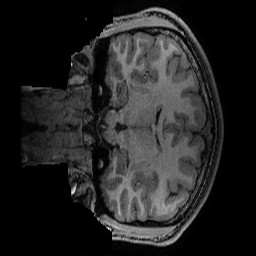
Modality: T1w
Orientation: coronal
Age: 18
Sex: male
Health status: ill
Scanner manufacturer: ge
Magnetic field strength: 3 T
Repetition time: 0.007664 s
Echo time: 0.00342 s